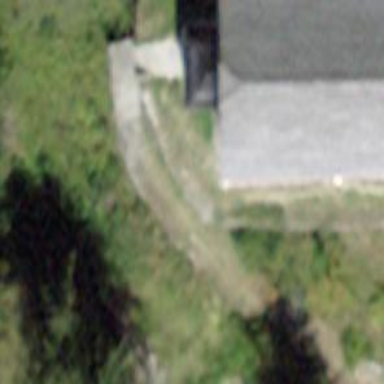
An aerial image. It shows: Brown bench.